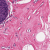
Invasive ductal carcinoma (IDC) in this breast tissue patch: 0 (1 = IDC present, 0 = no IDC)